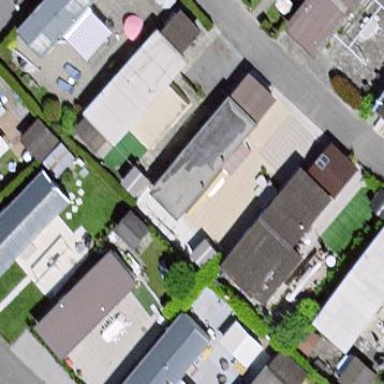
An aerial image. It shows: Static caravan.